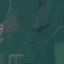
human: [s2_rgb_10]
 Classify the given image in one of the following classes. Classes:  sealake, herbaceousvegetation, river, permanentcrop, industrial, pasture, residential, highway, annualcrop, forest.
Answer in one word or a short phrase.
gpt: Pasture